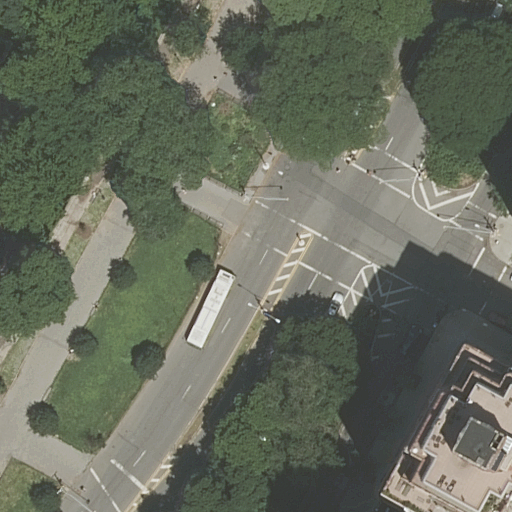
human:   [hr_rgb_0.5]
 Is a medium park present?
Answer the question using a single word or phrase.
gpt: no

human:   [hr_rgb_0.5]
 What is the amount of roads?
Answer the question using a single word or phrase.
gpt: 10

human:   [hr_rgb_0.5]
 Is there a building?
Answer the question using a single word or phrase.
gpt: yes

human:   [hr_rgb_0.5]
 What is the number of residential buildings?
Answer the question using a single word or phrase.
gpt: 2

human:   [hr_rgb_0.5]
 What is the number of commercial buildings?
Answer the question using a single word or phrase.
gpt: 0

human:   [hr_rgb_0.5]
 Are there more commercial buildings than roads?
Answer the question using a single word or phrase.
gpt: no

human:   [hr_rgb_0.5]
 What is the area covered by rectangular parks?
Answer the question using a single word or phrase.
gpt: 10636m2

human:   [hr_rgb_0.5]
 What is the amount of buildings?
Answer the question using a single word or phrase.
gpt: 2

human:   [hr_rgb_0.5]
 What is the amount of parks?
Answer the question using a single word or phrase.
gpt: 1

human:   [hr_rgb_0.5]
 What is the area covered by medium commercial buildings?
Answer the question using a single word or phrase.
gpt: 0m2

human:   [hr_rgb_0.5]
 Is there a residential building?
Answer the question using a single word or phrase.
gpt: yes

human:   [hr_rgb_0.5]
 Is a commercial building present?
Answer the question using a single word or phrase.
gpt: no

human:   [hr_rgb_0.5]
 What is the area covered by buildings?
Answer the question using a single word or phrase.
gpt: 1952m2

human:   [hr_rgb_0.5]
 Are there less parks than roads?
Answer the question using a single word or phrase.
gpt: yes

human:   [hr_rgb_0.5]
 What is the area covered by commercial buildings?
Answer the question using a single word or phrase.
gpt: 0m2

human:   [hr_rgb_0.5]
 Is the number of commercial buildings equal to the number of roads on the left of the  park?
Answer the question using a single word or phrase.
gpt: yes

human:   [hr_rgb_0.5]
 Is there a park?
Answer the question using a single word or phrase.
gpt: yes

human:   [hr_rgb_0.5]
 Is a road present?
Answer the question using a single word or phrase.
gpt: yes

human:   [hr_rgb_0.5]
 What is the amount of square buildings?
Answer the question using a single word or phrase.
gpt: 0

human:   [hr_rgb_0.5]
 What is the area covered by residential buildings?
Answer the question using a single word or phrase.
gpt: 1952m2

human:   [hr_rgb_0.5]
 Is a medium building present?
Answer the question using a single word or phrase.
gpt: no

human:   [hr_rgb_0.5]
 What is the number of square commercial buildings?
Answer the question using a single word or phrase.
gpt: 0

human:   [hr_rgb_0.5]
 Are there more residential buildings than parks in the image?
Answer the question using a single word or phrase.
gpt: yes

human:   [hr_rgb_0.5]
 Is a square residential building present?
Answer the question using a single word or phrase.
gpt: no

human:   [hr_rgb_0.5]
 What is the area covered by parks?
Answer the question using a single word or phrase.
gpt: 10636m2

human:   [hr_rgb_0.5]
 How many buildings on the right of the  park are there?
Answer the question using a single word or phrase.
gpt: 2

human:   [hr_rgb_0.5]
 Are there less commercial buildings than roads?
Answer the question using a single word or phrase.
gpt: yes

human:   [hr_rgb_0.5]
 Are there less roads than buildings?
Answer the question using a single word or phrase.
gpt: no

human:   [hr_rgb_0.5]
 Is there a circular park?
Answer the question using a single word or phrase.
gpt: no

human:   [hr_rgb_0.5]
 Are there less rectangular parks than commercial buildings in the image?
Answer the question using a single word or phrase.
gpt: no

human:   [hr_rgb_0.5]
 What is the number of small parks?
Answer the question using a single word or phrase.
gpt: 0

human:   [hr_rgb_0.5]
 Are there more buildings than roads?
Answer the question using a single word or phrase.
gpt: no

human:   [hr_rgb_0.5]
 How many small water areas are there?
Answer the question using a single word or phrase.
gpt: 0

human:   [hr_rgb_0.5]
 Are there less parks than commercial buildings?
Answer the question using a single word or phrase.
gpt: no

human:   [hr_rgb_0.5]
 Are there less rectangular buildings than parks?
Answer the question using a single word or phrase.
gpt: no

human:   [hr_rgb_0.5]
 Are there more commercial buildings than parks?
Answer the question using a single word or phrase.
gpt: no

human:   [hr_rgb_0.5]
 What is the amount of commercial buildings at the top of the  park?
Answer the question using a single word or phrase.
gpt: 0

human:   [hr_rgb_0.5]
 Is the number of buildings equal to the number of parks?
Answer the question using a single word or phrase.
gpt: no

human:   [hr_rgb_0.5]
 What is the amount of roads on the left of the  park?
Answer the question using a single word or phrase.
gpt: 0

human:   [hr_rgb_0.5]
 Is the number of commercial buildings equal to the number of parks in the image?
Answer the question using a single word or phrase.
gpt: no

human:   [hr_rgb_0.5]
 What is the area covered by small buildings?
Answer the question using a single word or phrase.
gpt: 68m2

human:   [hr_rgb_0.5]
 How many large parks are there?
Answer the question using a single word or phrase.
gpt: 1

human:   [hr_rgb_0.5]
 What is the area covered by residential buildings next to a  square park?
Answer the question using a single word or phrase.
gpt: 0m2

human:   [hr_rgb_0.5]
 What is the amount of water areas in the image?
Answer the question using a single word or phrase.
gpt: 0

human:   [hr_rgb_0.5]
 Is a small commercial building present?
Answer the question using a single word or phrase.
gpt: no

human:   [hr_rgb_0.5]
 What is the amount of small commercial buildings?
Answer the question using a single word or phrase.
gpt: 0

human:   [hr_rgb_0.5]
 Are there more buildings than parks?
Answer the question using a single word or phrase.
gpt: yes

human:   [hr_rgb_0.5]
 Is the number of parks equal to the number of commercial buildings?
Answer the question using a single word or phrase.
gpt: no

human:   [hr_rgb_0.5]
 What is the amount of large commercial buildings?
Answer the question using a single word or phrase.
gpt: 0

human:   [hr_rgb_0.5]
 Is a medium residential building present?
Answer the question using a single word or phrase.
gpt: no

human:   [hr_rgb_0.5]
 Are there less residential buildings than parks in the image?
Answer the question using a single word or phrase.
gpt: no

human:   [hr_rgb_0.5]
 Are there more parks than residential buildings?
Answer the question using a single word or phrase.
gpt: no

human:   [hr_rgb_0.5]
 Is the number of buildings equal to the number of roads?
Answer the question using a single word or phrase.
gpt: no

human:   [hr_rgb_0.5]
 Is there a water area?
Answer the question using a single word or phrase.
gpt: no

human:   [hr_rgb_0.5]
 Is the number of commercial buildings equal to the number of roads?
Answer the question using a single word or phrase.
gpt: no

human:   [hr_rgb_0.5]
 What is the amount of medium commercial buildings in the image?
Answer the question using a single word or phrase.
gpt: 0

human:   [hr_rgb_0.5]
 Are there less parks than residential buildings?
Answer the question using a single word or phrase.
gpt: yes

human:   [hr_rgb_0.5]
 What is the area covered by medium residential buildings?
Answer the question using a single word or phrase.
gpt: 0m2

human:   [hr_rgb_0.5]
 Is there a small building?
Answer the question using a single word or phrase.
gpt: yes

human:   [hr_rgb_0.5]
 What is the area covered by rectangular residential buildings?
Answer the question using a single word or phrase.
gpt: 68m2

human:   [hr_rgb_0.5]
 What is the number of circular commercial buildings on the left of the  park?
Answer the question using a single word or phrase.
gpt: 0

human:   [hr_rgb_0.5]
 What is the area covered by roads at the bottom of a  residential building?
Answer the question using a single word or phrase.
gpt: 0m2

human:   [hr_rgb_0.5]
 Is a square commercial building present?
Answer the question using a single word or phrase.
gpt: no

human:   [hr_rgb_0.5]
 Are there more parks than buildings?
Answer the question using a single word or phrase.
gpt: no